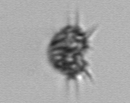
Label: Dictyocha